Question: My storyboard structure is like:

A is a navigation controller
B is a tab bar controller
C,D,E are view controllers
F,G,H,I,J are a view controllers
if now i am on I ,and there's a button the i pressed then I go back to C.How to do that?
I tried make segue between I and C, but C has a back button, you pressed it,you back to I.
I don't want that.when i came from I to C, i want C is as I first come to C from B.
if i want to go to H from I,I want H have a back button that you pressed and you back to F not to I.
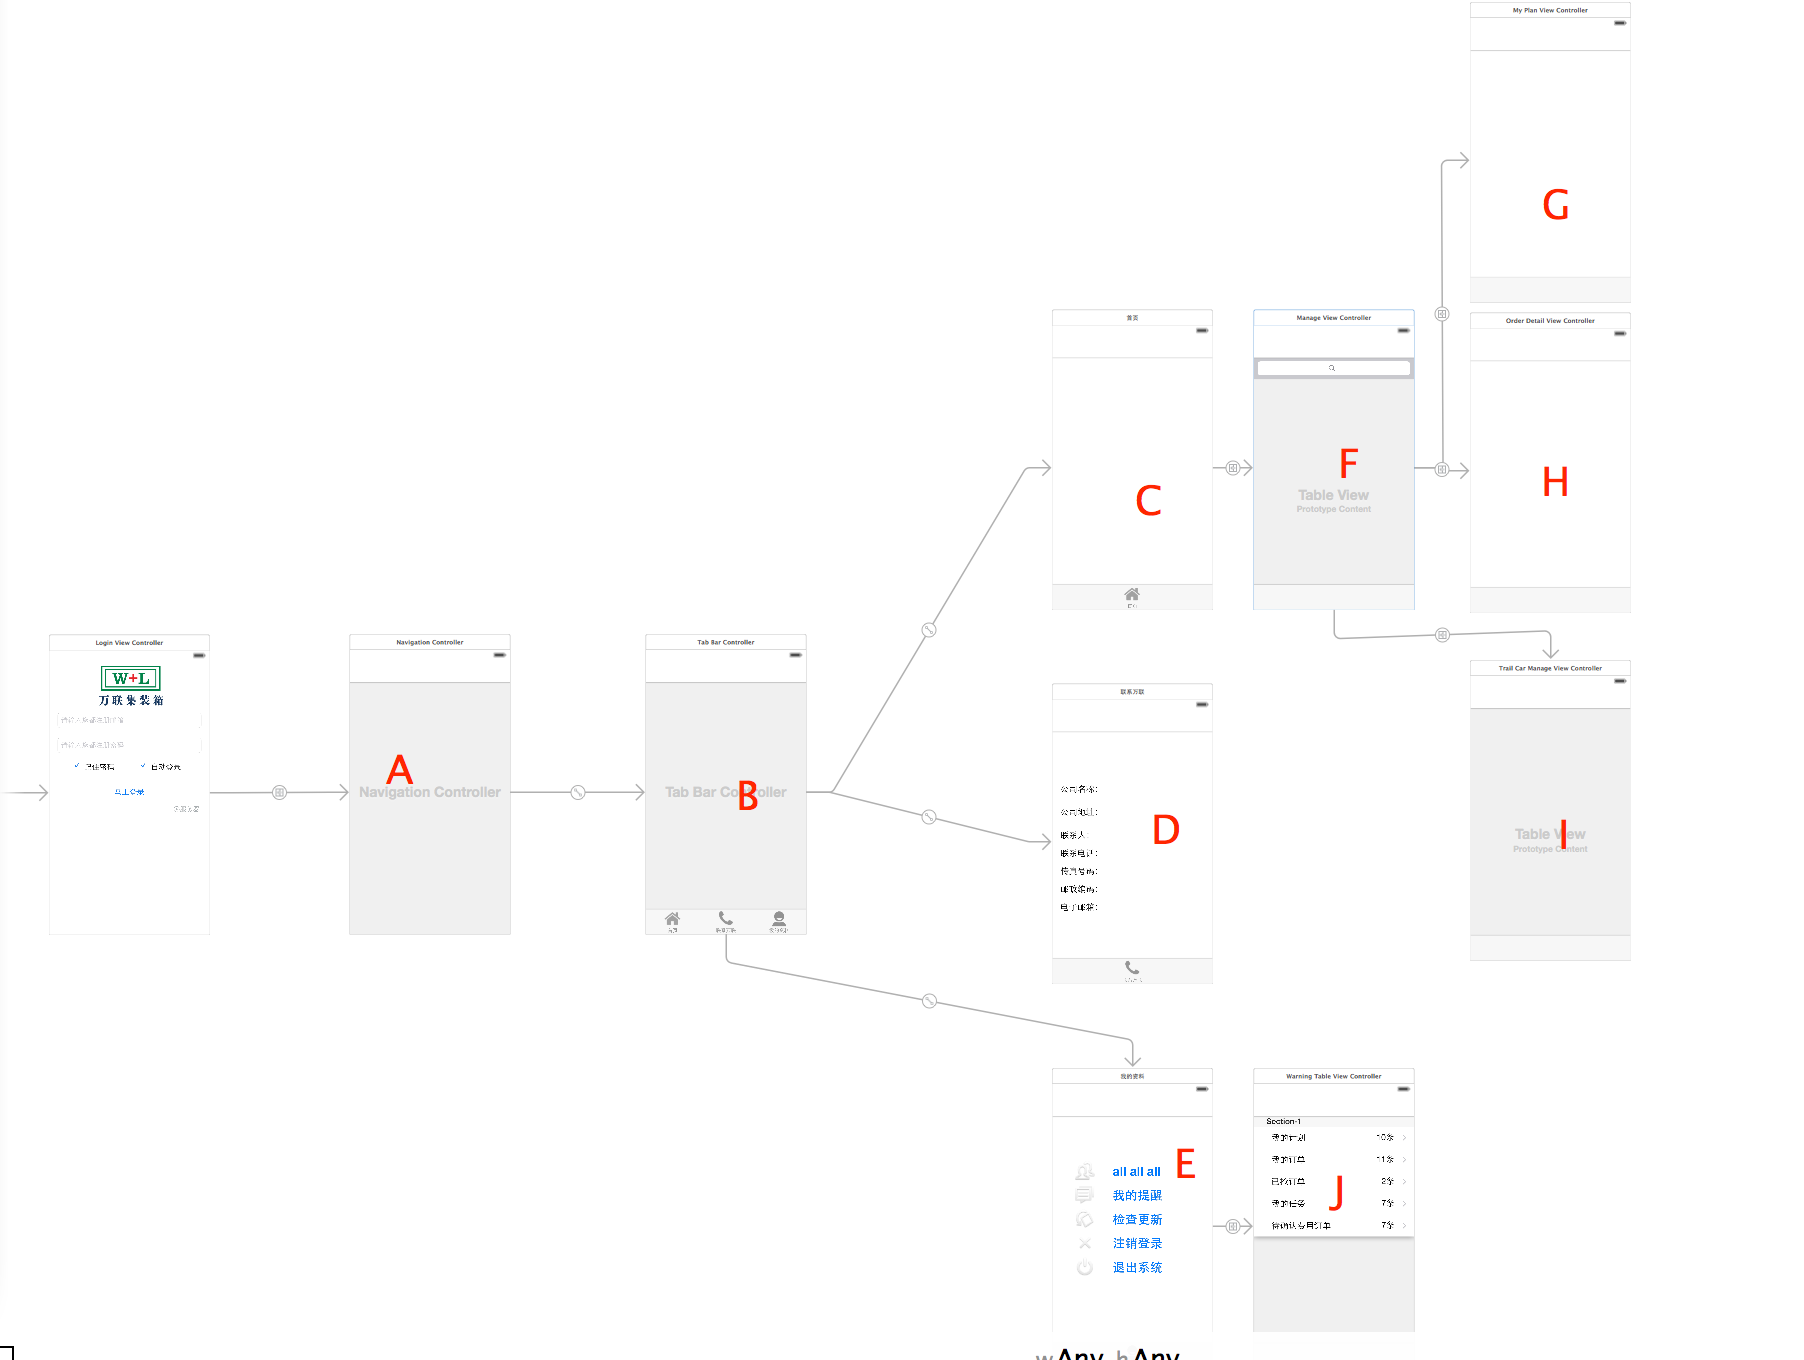
Answer: From I to C: do popViewController twice, or loop through the navigationcontroller's viewcontrollers and find C, pop to C.
From H to I: Programmatically push to I. In storyboard set an storyboard ID for I, and you can create a I instance through [storyboard instantiateViewControllerWithIdentifier:ID];